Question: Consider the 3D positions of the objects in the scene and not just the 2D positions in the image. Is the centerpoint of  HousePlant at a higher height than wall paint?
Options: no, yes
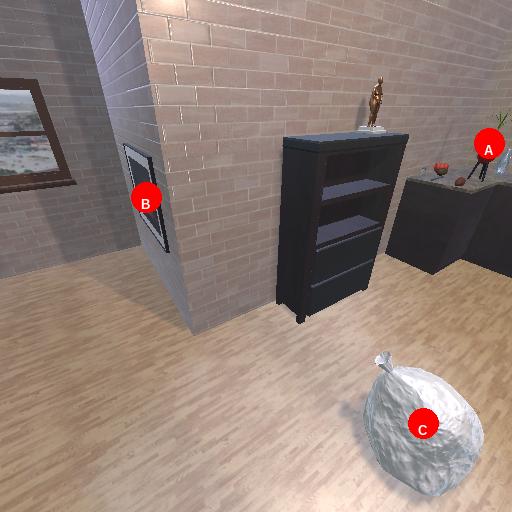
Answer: no